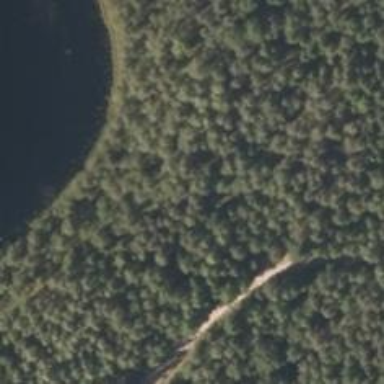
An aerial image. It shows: Path.